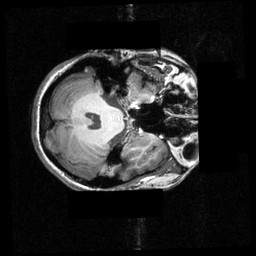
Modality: T1w
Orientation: axial
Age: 21
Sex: female
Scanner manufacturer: siemens
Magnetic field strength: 3.951 T
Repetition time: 1.5 s
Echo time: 0.00335 s